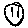
Label: smiley face